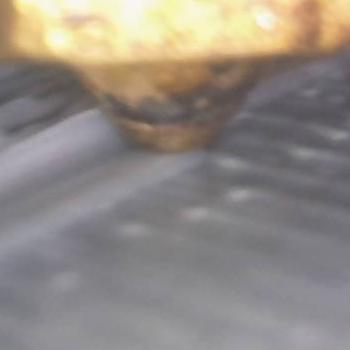
Flow rate: 178%